Question: For my ggplot figure, I want to label categories on a barplot with the first word being italicized, while the following words are non-italicized. I want the category labels to look like follows:
(OTU 1)
(OTU 300)
I've found examples using 'expression()' where I can italicize a few category labels, but I would like to be able to do this for many different categories.
The code to make a plot is as follows (but my data has many more bars to plot).
'''
library(ggplot2)
data <- data.frame(
bactname = c("Staphylococcaceae", "Moraxella", "Streptococcus", "Acinetobacter"),
OTUname = c("OTU_1", "OTU_2", "OTU_3", "OTU_4"),
value = c(-0.5, 0.5, 2, 3)
)
data$name <- paste0(
data$bactname, " (", data$OTUname, ")"
)
data$name <- factor(
data$name,
levels = data$name[order(data$value)], ordered = TRUE
)
ggplot(data, aes(name, value)) +
geom_col() + coord_flip()
'''

<URL>
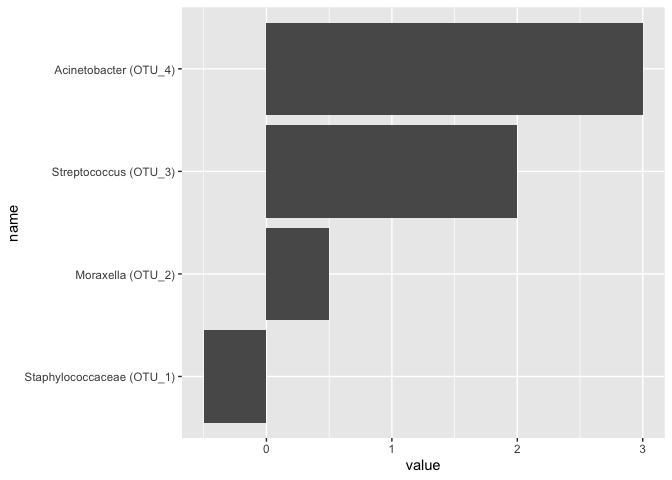
Answer: You can make a vector of 'expression's, and apply it to the 'labels' argument in 'scale_x_discrete':
'''
labs <- sapply(
strsplit(as.character(data$name), " "),
function(x) parse(text = paste0("italic('", x[1], "')~", x[2]))
)
ggplot(data, aes(name, value)) +
geom_col() + coord_flip() +
scale_x_discrete(labels = labs)
'''

If you have spaces in your labels e.g. 'OTU 100', you may want to substitute a tilde for the space, e.g. 'OTU~100'.